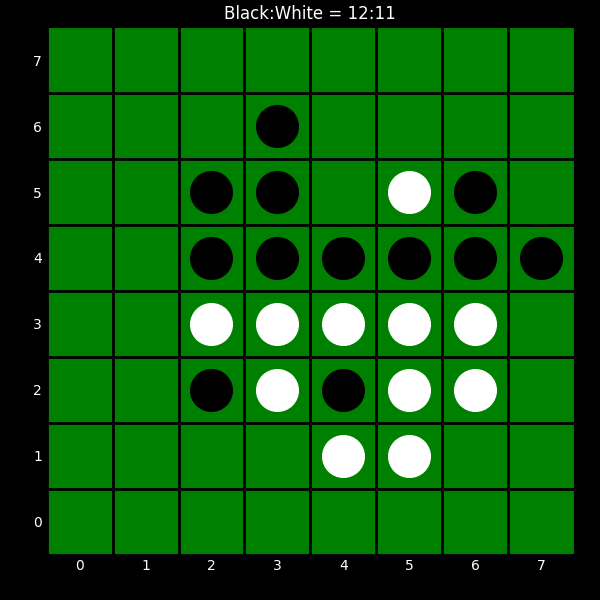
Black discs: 12
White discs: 11